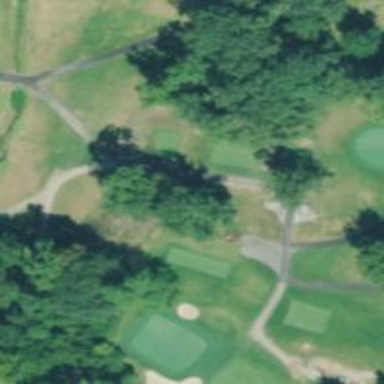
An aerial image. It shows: Path designated for golf carts.